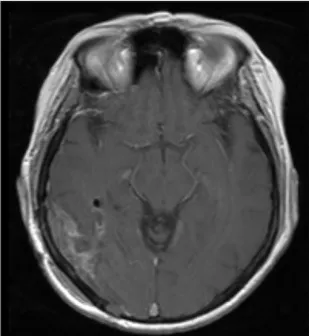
(C,D) Postoperative T1-weighted MRI with contrast demonstrates expected postoperative changes with minimal residual along the tentorium.
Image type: radiology (mri)